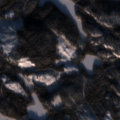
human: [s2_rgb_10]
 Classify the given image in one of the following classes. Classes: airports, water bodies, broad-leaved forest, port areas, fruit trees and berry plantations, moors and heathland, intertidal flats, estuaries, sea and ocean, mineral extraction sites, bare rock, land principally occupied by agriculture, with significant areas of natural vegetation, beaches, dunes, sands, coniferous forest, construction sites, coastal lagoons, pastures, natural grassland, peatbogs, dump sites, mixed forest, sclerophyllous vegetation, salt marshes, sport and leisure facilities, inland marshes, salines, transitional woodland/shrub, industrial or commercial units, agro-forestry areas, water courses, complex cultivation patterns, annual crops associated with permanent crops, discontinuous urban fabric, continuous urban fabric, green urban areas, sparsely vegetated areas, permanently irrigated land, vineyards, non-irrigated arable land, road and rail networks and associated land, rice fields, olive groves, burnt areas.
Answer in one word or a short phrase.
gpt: coniferous forest, water bodies